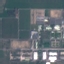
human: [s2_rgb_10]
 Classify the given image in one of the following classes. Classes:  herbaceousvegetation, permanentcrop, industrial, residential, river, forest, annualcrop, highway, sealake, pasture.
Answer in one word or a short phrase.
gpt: Industrial